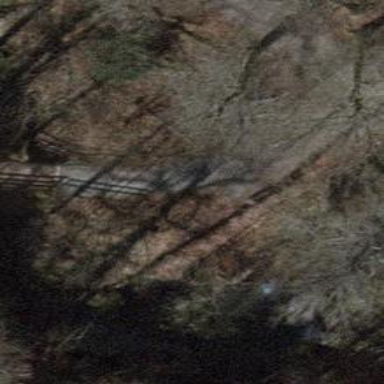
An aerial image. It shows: Gravel track with excellent trail visibility.